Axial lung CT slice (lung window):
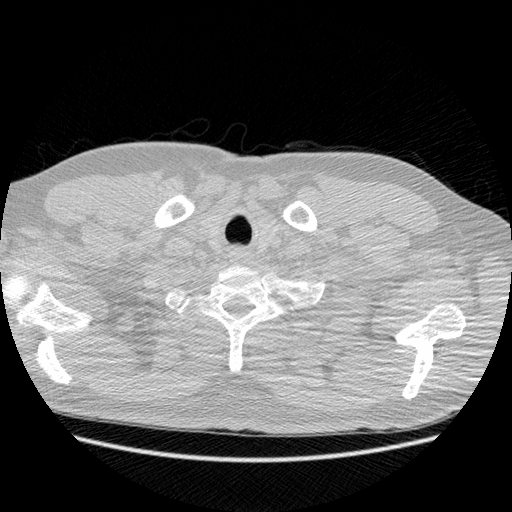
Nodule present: no